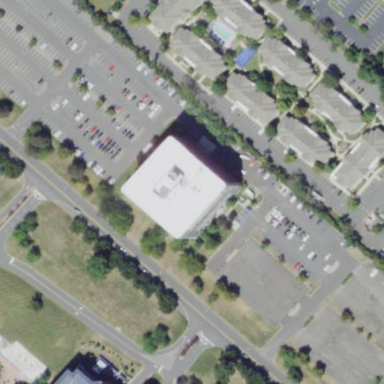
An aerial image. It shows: Office building.